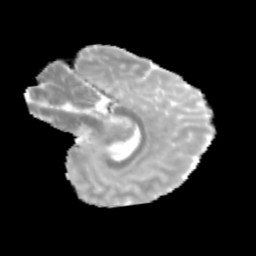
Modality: MD
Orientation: sagittal
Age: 10
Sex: female
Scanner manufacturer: siemens
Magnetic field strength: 3 T
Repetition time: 3.8 s
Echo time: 0.07 s